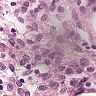
Metastatic tissue present: no